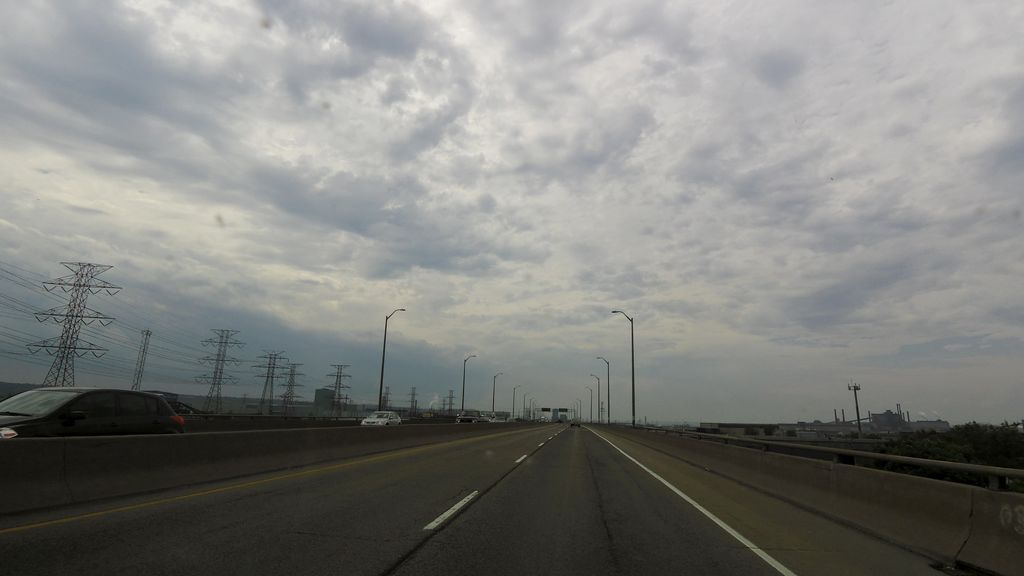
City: hamilton